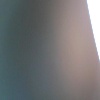
Label: sunburn